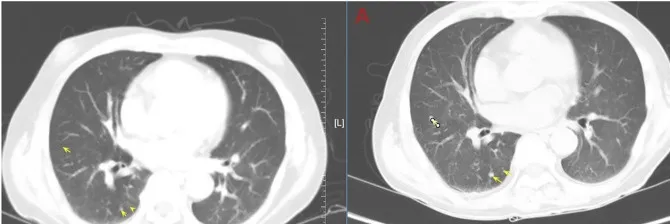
Abdominal computed tomography (CT) shows that multiple small nodules in both lungs were significantly reduced and shrunken and the tumor in the liver was significantly reduced. The lung metastases was reduced, and ,shrunken.
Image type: radiology (ct)